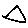
Label: triangle